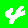
Digit: 4